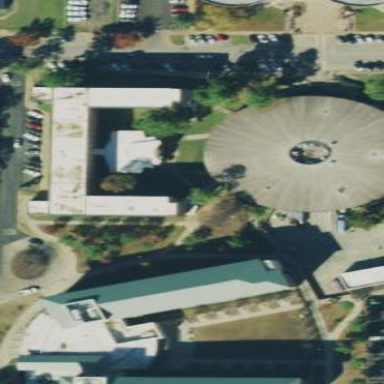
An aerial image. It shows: University building.